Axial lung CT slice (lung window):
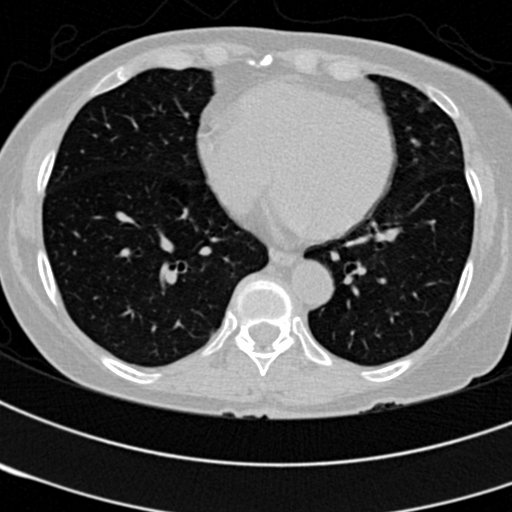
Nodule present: no